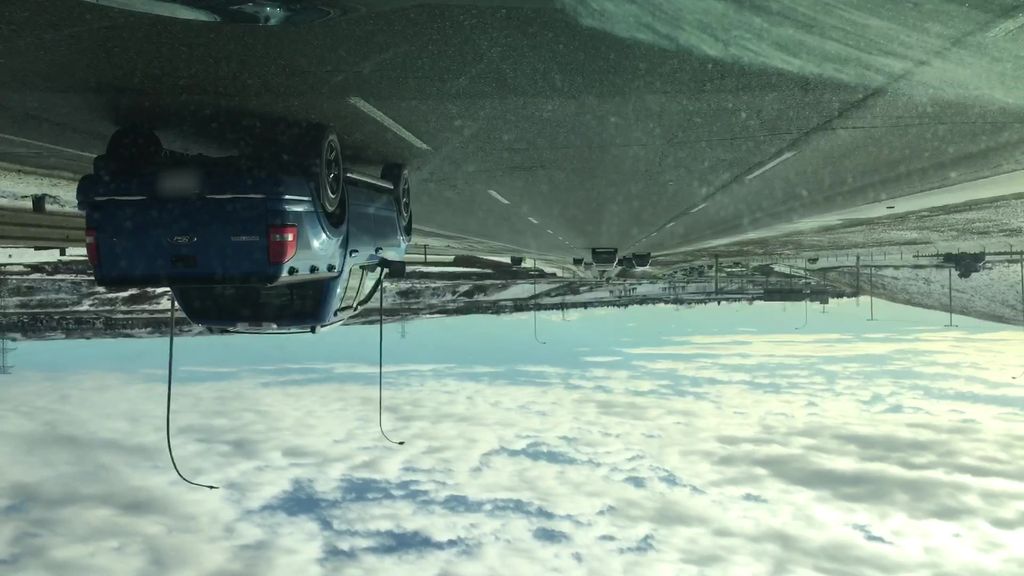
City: calgary